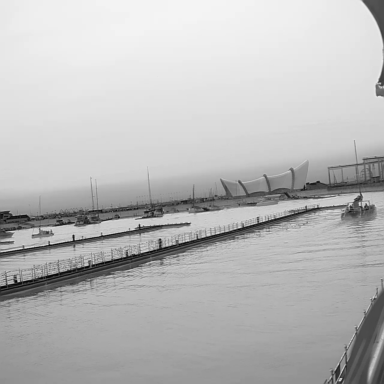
There are five objects shown in the infrared image, including four sailboats, and a canoe.